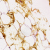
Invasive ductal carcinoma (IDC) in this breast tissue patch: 0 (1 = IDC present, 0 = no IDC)